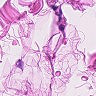
Metastatic tissue present: no